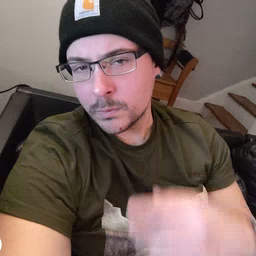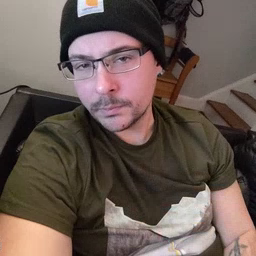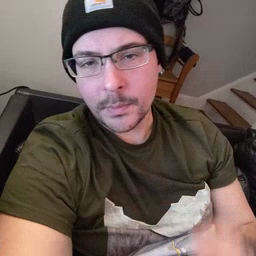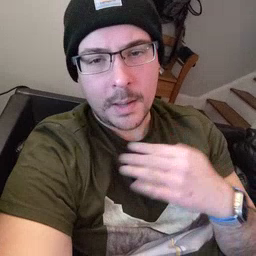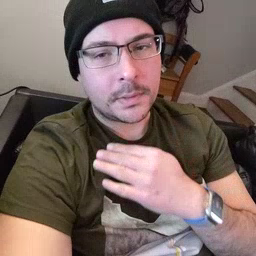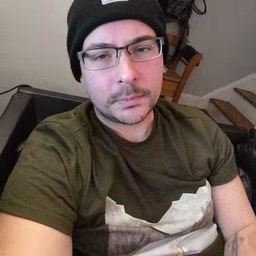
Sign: napkin